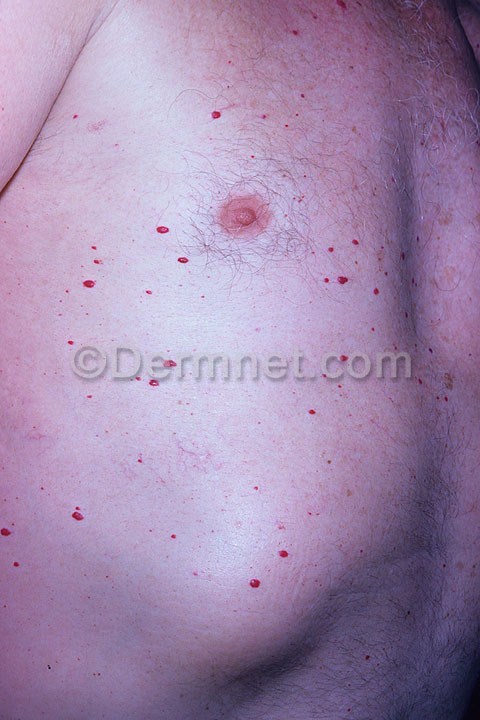
Disease: Vascular Tumors